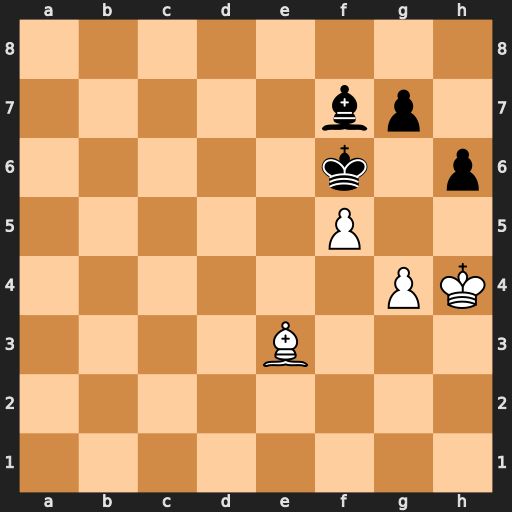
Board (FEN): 8/5bp1/5k1p/5P2/6PK/4B3/8/8
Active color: w
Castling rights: -
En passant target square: -
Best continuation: Bd4+ Ke7 Bxg7